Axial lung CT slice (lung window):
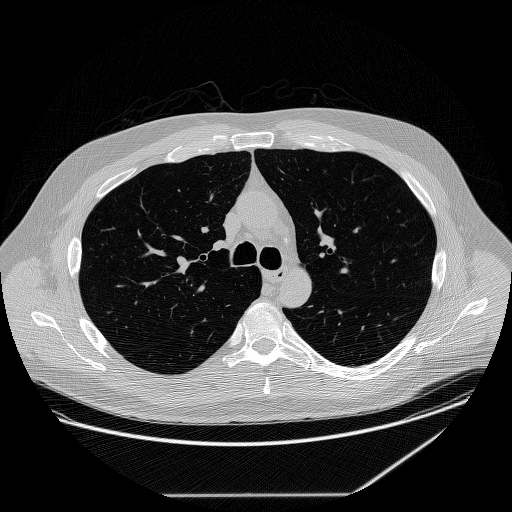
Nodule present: no